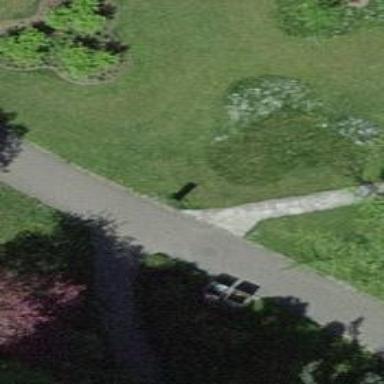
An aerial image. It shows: Footway made of stone plates.